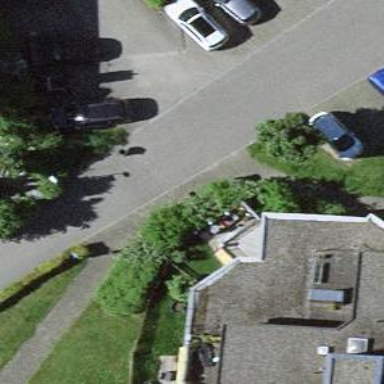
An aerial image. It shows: Asphalt footway.